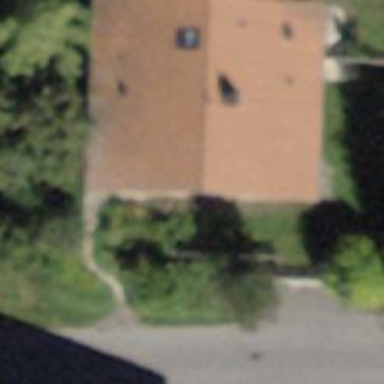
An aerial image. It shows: Residential building.